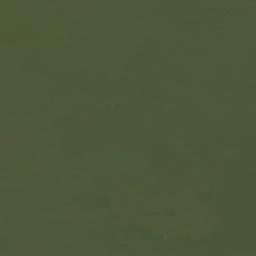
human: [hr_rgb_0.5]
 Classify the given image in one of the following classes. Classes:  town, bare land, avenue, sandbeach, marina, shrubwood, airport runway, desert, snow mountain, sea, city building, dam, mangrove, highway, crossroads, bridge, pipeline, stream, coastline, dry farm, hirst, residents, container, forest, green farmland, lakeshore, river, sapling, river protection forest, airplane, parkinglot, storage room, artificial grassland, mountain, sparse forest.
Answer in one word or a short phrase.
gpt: sea